Question: I've never created a Pivot Table before. Back when I learned how to get around in Microsoft Excel, there was no such thing.
I'm trying to follow the tutorial in this post:
<URL>
But my Pivot Chart is blank.
I'm just trying to create a simple Bar or Pie Chart to show how many tickets each of our members have sold.
The tickets are numbered. At first, it started simple: Everyone was assigned a consecutive number of tickets (like 1-20, 21-40, etc), then some of our group started outselling others.
Now, tickets 1-7 might have been sold by the same person, but 8, 15, 18, and 19 were handed off and sold by someone else.
I can keep up with it in my Excel spreadsheet, but coming up with a way to display how many tickets each person has sold is proving tricky.
I could probably have this done already if I'd use my fingers and toes, but I want this to be done on the PC, and using Excel.
Here's a screenshot showing how far I've gotten. I had to blur the names, because a lot of our members think the Internet is the devil. Maybe it is, but that's a different topic. :)

Could someone walk me through how to get a chart to show all of our members (like Wade with 40 or so, Allan with 20, and Dennis with 0)?
If a VBA solution is more suited for this, I'd be happy to see how to go about getting one of those to work as well.
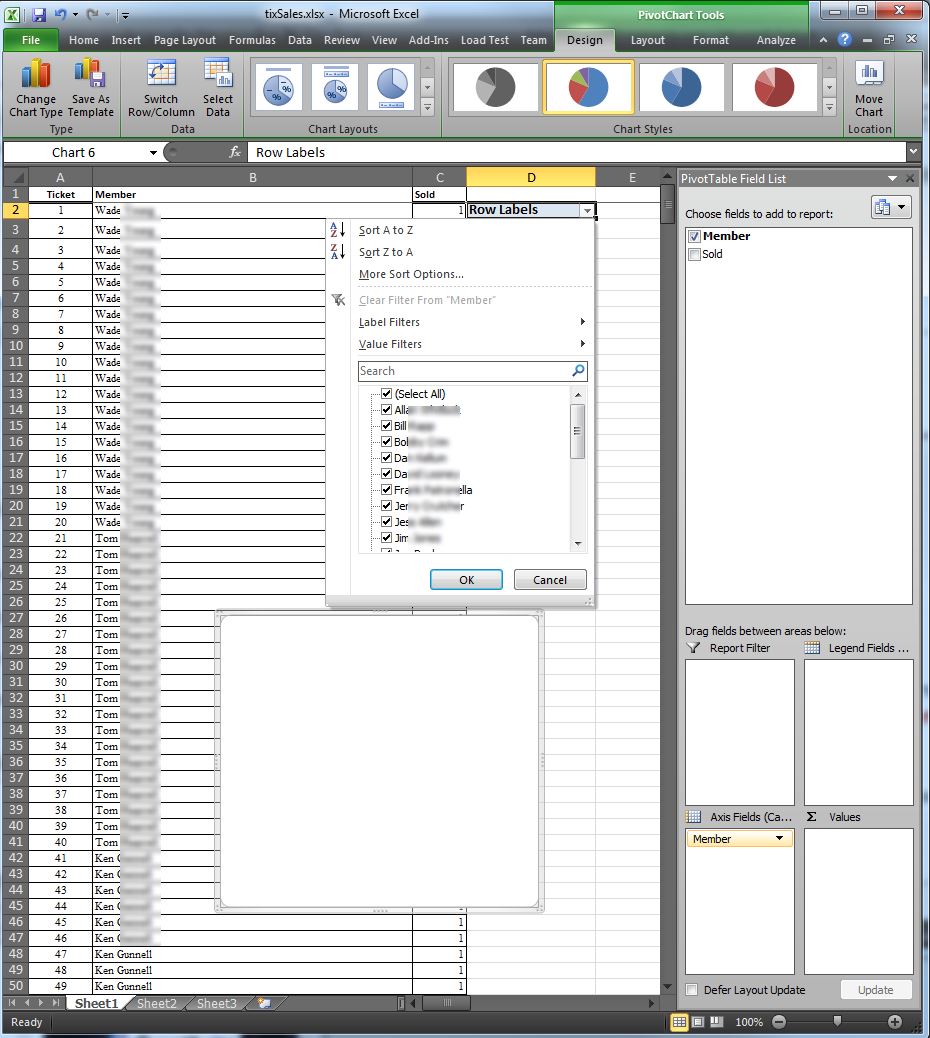
Answer: Just drag 'Sold' into the 'Values' (assuming that it is a 0 or 1 for if the ticket they have is sold or not)...
(Pivots are a great tool - I recommend playing with a Pivot Table and then making a Pivot Chart... it is easier to see what is going on, in my opinion)